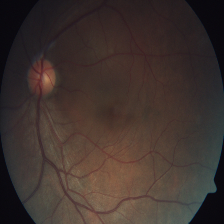
Diabetic retinopathy grade: Severe